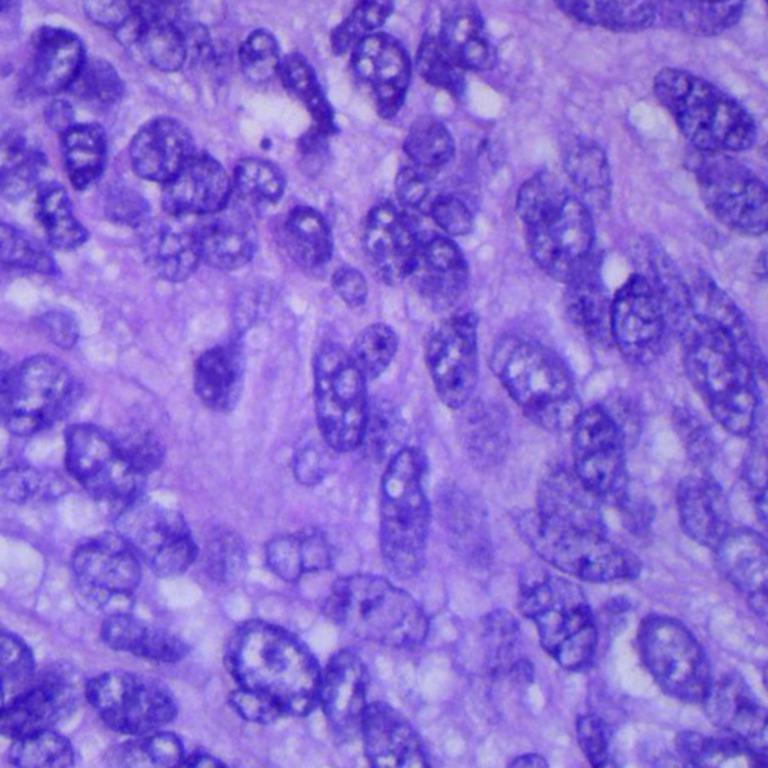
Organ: lung
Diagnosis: squamous carcinomas